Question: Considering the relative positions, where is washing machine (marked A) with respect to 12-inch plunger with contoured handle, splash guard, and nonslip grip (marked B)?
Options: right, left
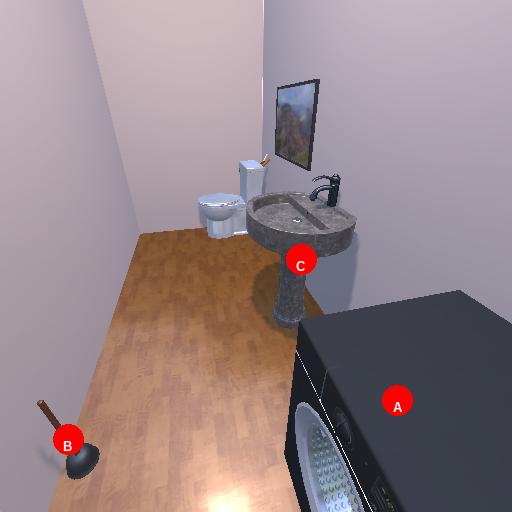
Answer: right